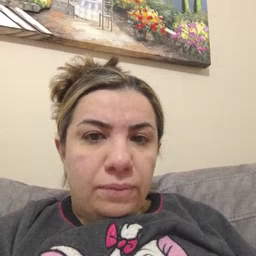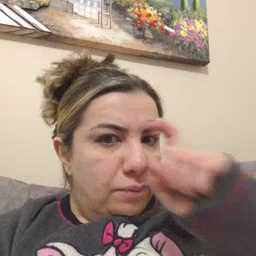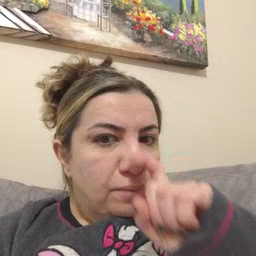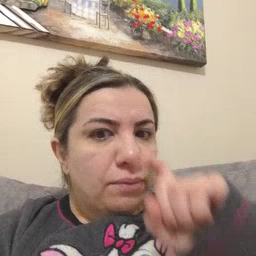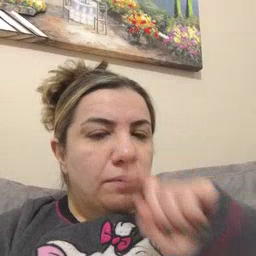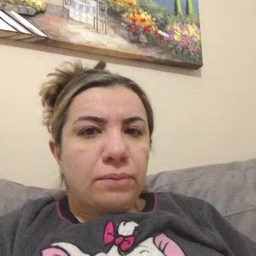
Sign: doll